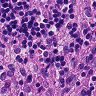
Metastatic tissue present: no